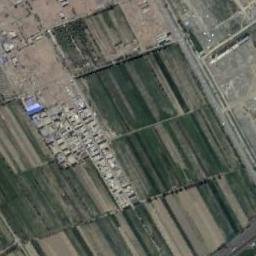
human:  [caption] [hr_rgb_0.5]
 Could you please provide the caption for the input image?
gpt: Several green and tan mixed rectangular farms of different sizes and shapes with houses next to them .

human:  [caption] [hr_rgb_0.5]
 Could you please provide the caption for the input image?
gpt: There are some green and bare rectangular farmland .

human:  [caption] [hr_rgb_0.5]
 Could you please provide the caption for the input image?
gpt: There are many rectangular farmlands of different colors .

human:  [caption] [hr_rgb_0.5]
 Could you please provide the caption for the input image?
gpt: Some rectangular farmlands of different colors are arranged in neat rows and lots of houses are surrounded by these farmlands .

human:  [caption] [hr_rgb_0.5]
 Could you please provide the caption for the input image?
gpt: There are some buildings beside the rectangular farmlands .